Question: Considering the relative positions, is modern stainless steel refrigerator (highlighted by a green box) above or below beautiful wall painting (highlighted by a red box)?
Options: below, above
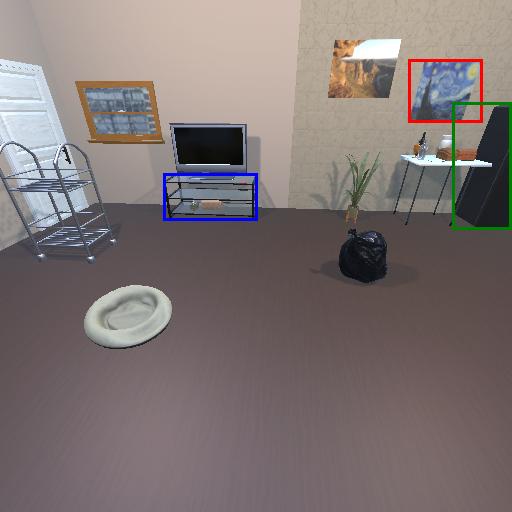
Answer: below